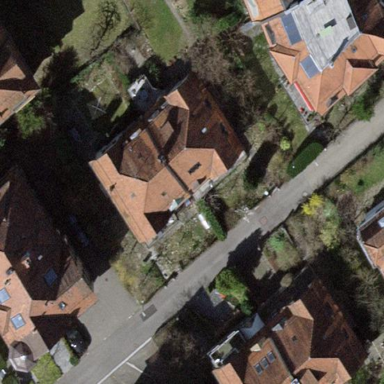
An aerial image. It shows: Building with half-hipped roof shape.